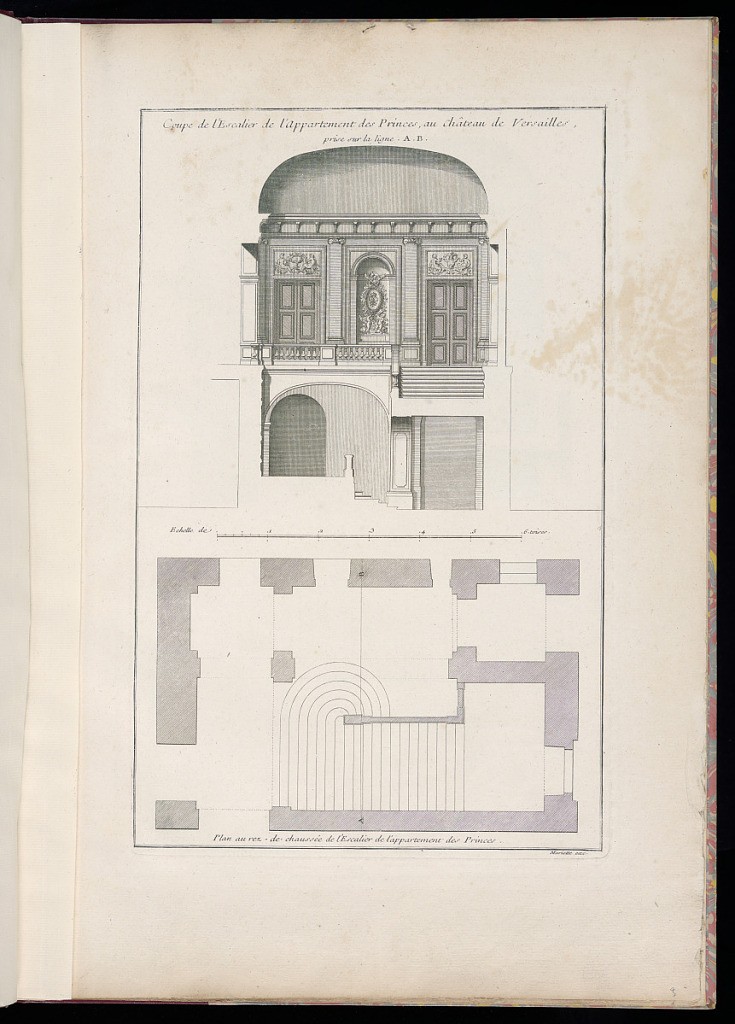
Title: Coupe de l’Escalier de l’Appartement des Princes, au Château de Versailles / Plan au rez-de-chaussée de l’Escalier de l’appartement des Princes
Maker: Jean Mariette, French, 1660–1742
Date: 1727–42
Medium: Etching and engraving on laid paper
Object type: Print
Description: A plate with an architectural section of the staircase for the Prince's Apartment at the Royal Palace of Versailles in the upper half and a plan of the ground floor of the staircase below, with a scale between the two. The section above illustrates a plain ground floor with a more intricate first floor. Two sets of two-leaf doors with sculpted rectangular overdoor panels, flanking a central arched niche with a sculpture featuring an oval cartouche with a cypher surrounded by ornate rococo carving and putti on a plinth. The wall features pilasters in between the niche and doors and corbels at the cornice level. The stairs leading up to the floor are visible to the right and a balustrade to the left. The plate is labelled.